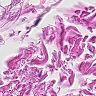
Metastatic tissue present: no